Question: I am having a screen which has many layouts having title,list view ,comment and buttons but buttons are not getting displayed at all,after list view display I am getting a huge amount of empty space after which comment is getting displayed and buttons are not seen ,this is my code.
'''
<?xml version="1.0" encoding="utf-8"?>
<LinearLayout xmlns:android="http://schemas.android.com/apk/res/android"
android:layout_width="match_parent"
android:layout_height="match_parent"
android:orientation="vertical"
android:background="@android:color/white">
<LinearLayout
android:layout_width="match_parent"
android:layout_height="wrap_content"
android:orientation="horizontal" >
<LinearLayout
android:layout_width="0dp"
android:layout_height="wrap_content"
android:layout_weight="1"
android:orientation="vertical"
android:layout_margin="10dp" >
<TextView
android:layout_width="wrap_content"
android:layout_height="0dp"
android:layout_gravity="center_vertical"
android:layout_weight="1"
android:text="<PHONE>" />
<TextView
android:layout_width="wrap_content"
android:layout_height="0dp"
android:layout_gravity="center_vertical"
android:layout_weight="1"
android:fontFamily="@android:color/black"
android:text="Ramakrisha Tripati" />
<TextView
android:layout_width="wrap_content"
android:layout_height="0dp"
android:layout_gravity="center_vertical"
android:layout_weight="1"
android:text="<PHONE>" />
</LinearLayout>
<LinearLayout
android:layout_width="0dp"
android:layout_height="wrap_content"
android:gravity="right"
android:layout_weight="1"
android:layout_margin="10dp"
android:orientation="vertical" >
<TextView
android:layout_width="wrap_content"
android:layout_height="0dp"
android:layout_weight="1"
android:text="13/1/2015" />
<TextView
android:layout_width="wrap_content"
android:layout_height="0dp"
android:layout_weight="1"
android:text="Rohit Sharma" />
</LinearLayout>
</LinearLayout>
<LinearLayout
android:layout_width="fill_parent"
android:layout_height="55dp"
android:orientation="horizontal"
android:background="@android:color/holo_orange_light">
<TextView
android:layout_width="wrap_content"
android:layout_height="wrap_content"
android:text="item#
style#"
android:layout_weight="1"/>
<TextView
android:layout_width="wrap_content"
android:layout_height="wrap_content"
android:text="M Wt
D Wt
CS Wt"
android:layout_weight="1"/>
<TextView
android:layout_width="wrap_content"
android:layout_height="wrap_content"
android:text="Making
D Rate
CS Rate"
android:layout_weight="1"/>
<TextView
android:layout_width="wrap_content"
android:layout_height="wrap_content"
android:text="Margin
Dis %
Discount"
android:layout_weight="1"/>
<TextView
android:layout_width="wrap_content"
android:layout_height="wrap_content"
android:text="GT
FSP"
android:layout_weight="1"/>
</LinearLayout>
<LinearLayout android:layout_width="match_parent"
android:layout_height="match_parent"
android:orientation="vertical">
<ListView android:id="@+id/listView"
android:layout_width="match_parent"
android:layout_height="0dp"
android:layout_weight="1"
android:divider="#<PHONE>"
android:dividerHeight="5dp"
/>
<TextView
android:layout_width="wrap_content"
android:layout_height="wrap_content"
android:textSize="25dp"
android:text="Comment" />
<EditText
android:id="@+id/editText2"
android:layout_width="wrap_content"
android:layout_height="wrap_content"
android:layout_margin="15dp"
android:ems="10"
android:hint="Comment goes here"
android:inputType="textMultiLine" />
</LinearLayout>
<Button
android:id="@+id/button1"
android:layout_width="wrap_content"
android:layout_height="wrap_content"
android:onClick="accept"
android:src="@drawable/accept"
/>
</LinearLayout>
'''
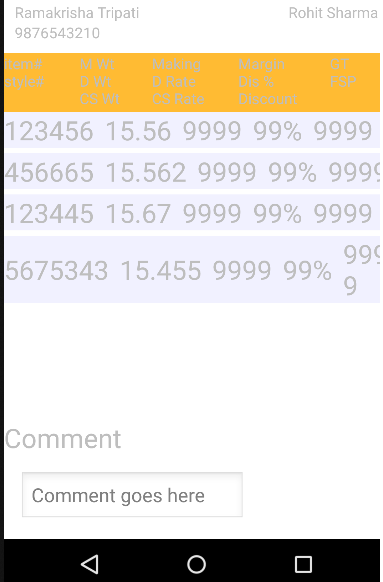
Answer: I have modified your layout code and now the button has appeared.
'''
<?xml version="1.0" encoding="utf-8"?>
<LinearLayout xmlns:android="http://schemas.android.com/apk/res/android"
android:layout_width="match_parent"
android:layout_height="match_parent"
android:background="@android:color/white"
android:orientation="vertical" >
<LinearLayout
android:layout_width="match_parent"
android:layout_height="wrap_content"
android:orientation="horizontal" >
<LinearLayout
android:layout_width="0dp"
android:layout_height="wrap_content"
android:layout_margin="10dp"
android:layout_weight="1"
android:orientation="vertical" >
<TextView
android:layout_width="wrap_content"
android:layout_height="0dp"
android:layout_gravity="center_vertical"
android:layout_weight="1"
android:text="<PHONE>" />
<TextView
android:layout_width="wrap_content"
android:layout_height="0dp"
android:layout_gravity="center_vertical"
android:layout_weight="1"
android:fontFamily="@android:color/black"
android:text="Ramakrisha Tripati" />
<TextView
android:layout_width="wrap_content"
android:layout_height="0dp"
android:layout_gravity="center_vertical"
android:layout_weight="1"
android:text="<PHONE>" />
</LinearLayout>
<LinearLayout
android:layout_width="0dp"
android:layout_height="wrap_content"
android:layout_margin="10dp"
android:layout_weight="1"
android:gravity="right"
android:orientation="vertical" >
<TextView
android:layout_width="wrap_content"
android:layout_height="0dp"
android:layout_weight="1"
android:text="13/1/2015" />
<TextView
android:layout_width="wrap_content"
android:layout_height="0dp"
android:layout_weight="1"
android:text="Rohit Sharma" />
</LinearLayout>
</LinearLayout>
<LinearLayout
android:layout_width="fill_parent"
android:layout_height="55dp"
android:background="@android:color/holo_orange_light"
android:orientation="horizontal" >
<TextView
android:layout_width="wrap_content"
android:layout_height="wrap_content"
android:layout_weight="1"
android:text="item#
style#" />
<TextView
android:layout_width="wrap_content"
android:layout_height="wrap_content"
android:layout_weight="1"
android:text="M Wt
D Wt
CS Wt" />
<TextView
android:layout_width="wrap_content"
android:layout_height="wrap_content"
android:layout_weight="1"
android:text="Making
D Rate
CS Rate" />
<TextView
android:layout_width="wrap_content"
android:layout_height="wrap_content"
android:layout_weight="1"
android:text="Margin
Dis %
Discount" />
<TextView
android:layout_width="wrap_content"
android:layout_height="wrap_content"
android:layout_weight="1"
android:text="GT
FSP" />
</LinearLayout>
<LinearLayout
android:layout_width="match_parent"
android:layout_height="match_parent"
android:orientation="vertical" >
<ListView
android:id="@+id/listView"
android:layout_width="match_parent"
android:layout_height="0dp"
android:layout_weight="1"
android:divider="#<PHONE>"
android:dividerHeight="5dp" />
<TextView
android:layout_width="wrap_content"
android:layout_height="wrap_content"
android:text="Comment"
android:textSize="25dp" />
<LinearLayout
android:layout_width="fill_parent"
android:layout_height="wrap_content" >
<EditText
android:id="@+id/editText2"
android:layout_width="wrap_content"
android:layout_height="wrap_content"
android:layout_margin="15dp"
android:ems="10"
android:hint="Comment goes here"
android:inputType="textMultiLine" />
<Button
android:id="@+id/button1"
android:layout_width="wrap_content"
android:layout_height="wrap_content"
android:layout_margin="15dp"
android:onClick="accept"
android:src="@drawable/accept" />
</LinearLayout>
</LinearLayout>
</LinearLayout>
'''